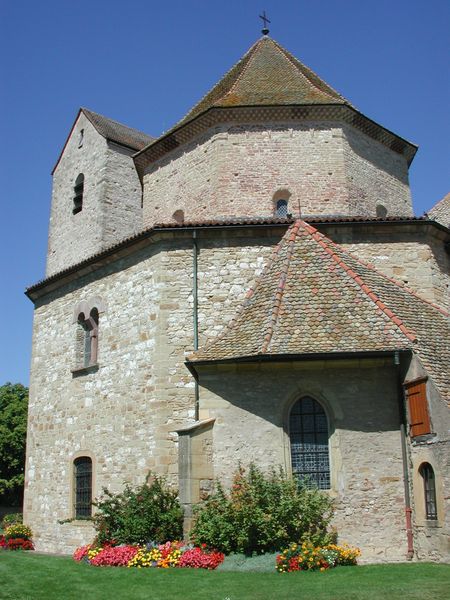
Titel: Ottmarsheim, ehemalige Nonnenklosterkirche
Standort: Ottmarsheim, Abteikirche (EU - F)
Schlagwörter: himmel, blume, blumen, fenster, tür, dach, gebäude, haus, rot, wiese, architektur, stein, busch, büsche, kirche, gotik, garten, sommer, giebel, mauer, ziegel, empore, frühling, tor, anbau, foto, kreuz, mauerwerk, regenrinne, ecken, obergaden, apsis, chor, kapelle, etagen, fesnter, kriche, romanisch, dacg, steinbau, gedrungen, feldsteine, blauziegel